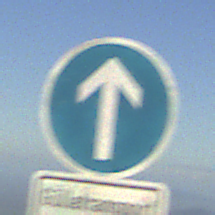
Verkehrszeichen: VorgeschriebeneFahrtrichtungGeradeaus
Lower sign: BesondereFahrzeugeUndTransportgueter12
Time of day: SunriseSunset
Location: Outdoor (Nature)
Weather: PartlyCloudy
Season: NotSpecified
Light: Natural